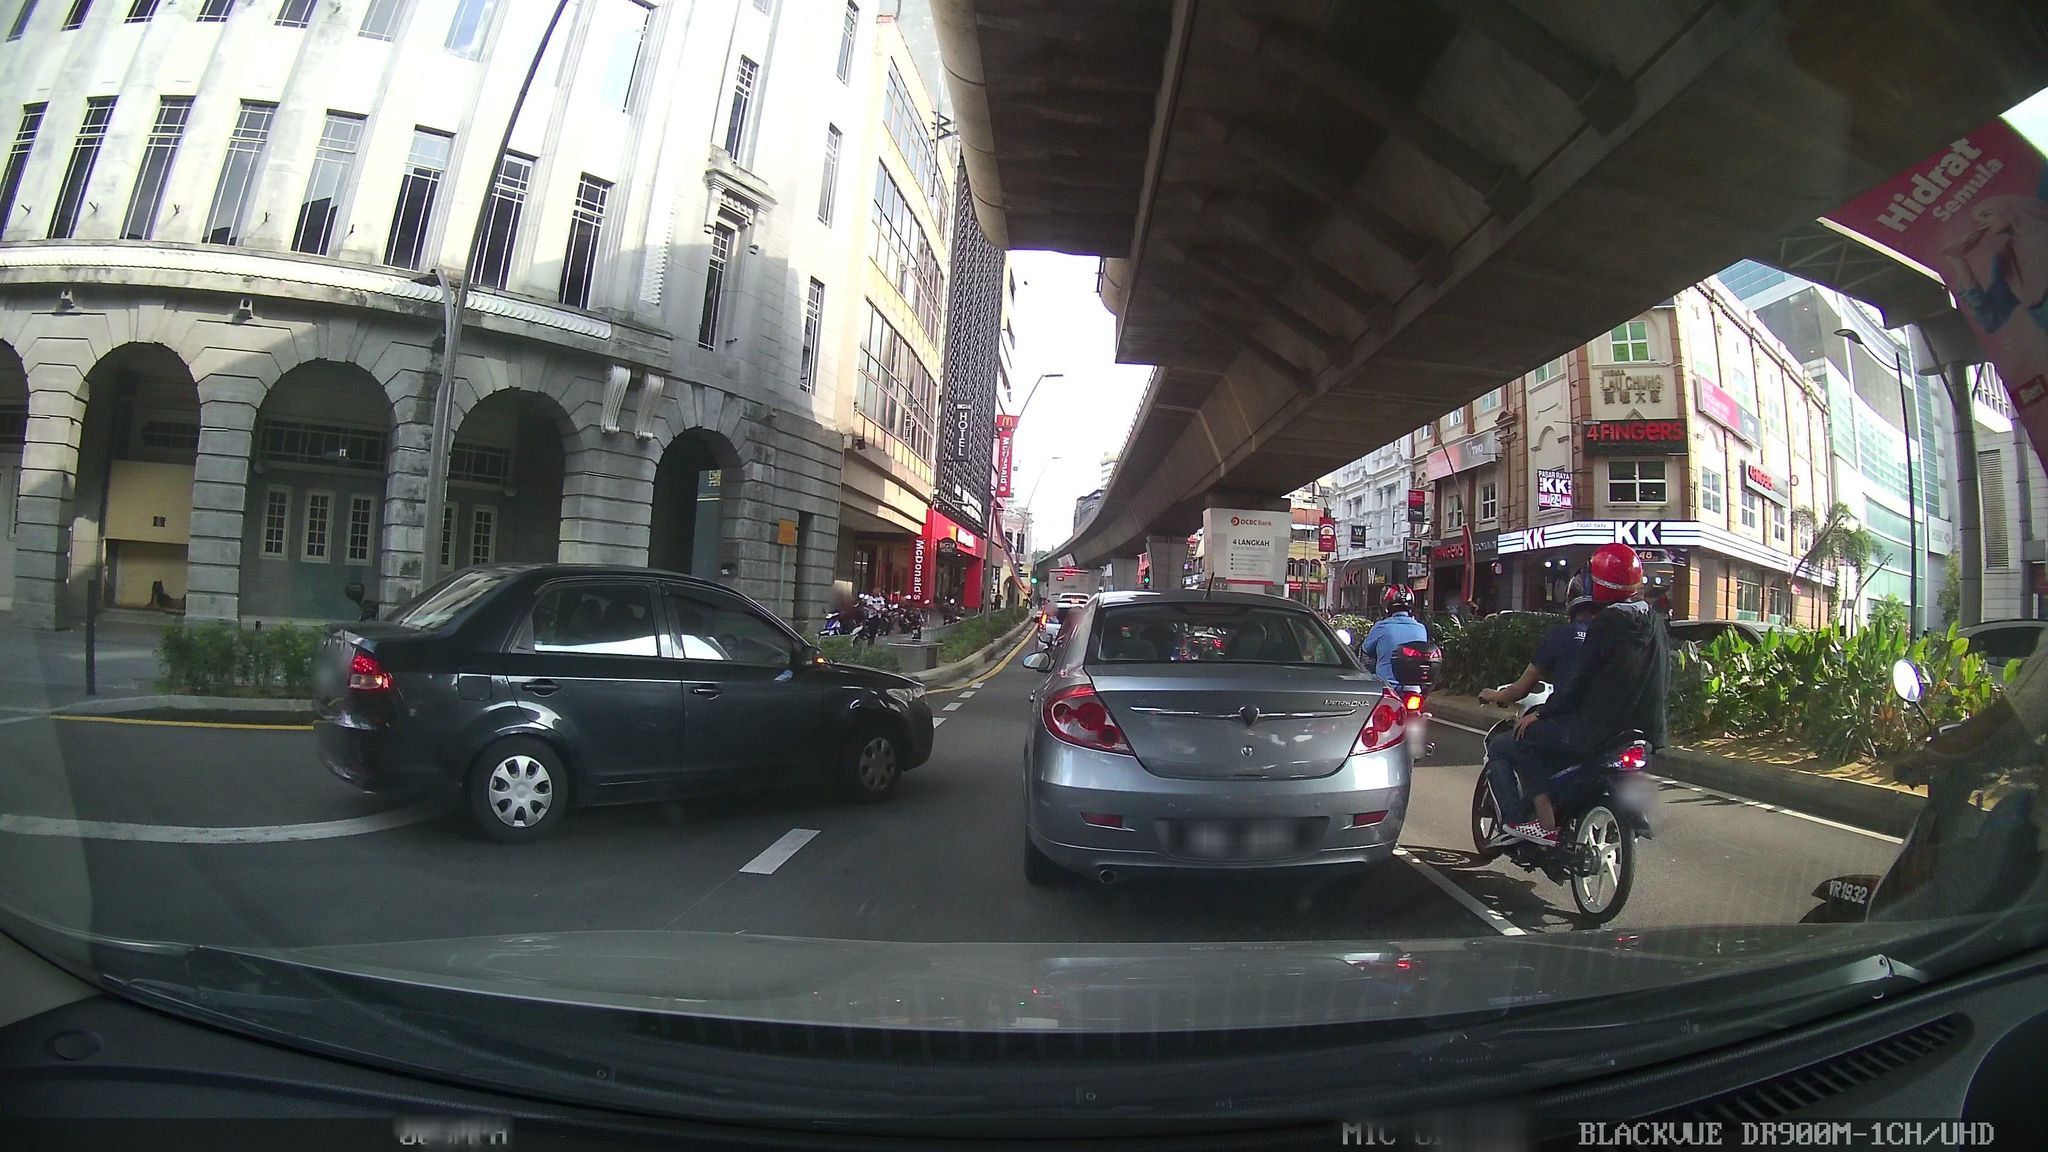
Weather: clear
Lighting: day
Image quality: good
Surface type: driving surface
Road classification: footway, steps, corridor
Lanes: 2
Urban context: urban centre
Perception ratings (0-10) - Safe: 6.76, Lively: 9.4, Beautiful: 3.91, Boring: 2.77, Depressing: 1.78, Wealthy: 6.93